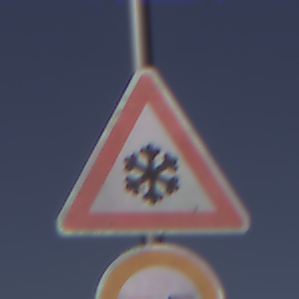
Verkehrszeichen: SchneeOderEisglaette
Zusatzzeichen unten: Ueberholverbot
Umgebung: Outdoor, Nature
Tageszeit: Midday
Wetter: Clear
Licht: Natural
Jahreszeit: NotSpecified
Kontrast: HighContrast